The plot is a signal-to-image rendering of a rotating shaft's vibration measurement. Diagnose the rotating machine from this image, choosing from: normal, misalignment, unbalance, looseness.
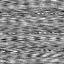
Answer: looseness